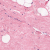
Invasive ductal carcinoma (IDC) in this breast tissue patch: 0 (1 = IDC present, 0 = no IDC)